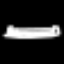
Label: bed